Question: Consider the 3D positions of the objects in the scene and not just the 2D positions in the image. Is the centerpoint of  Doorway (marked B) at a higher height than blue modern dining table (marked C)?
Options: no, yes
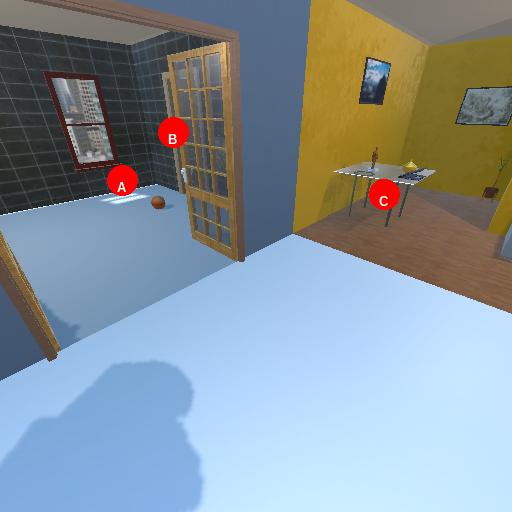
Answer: no